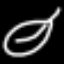
Label: leaf